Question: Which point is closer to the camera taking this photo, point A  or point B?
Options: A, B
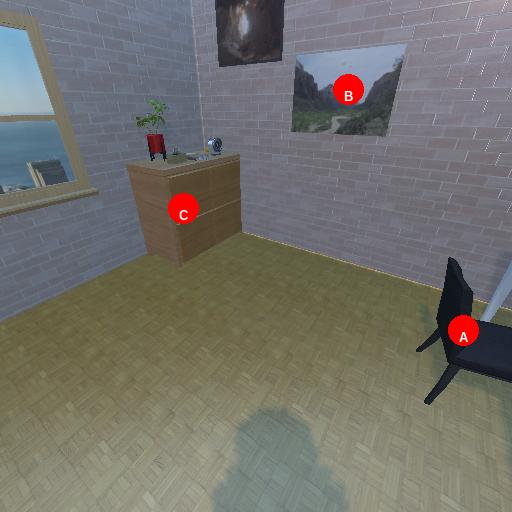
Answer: A